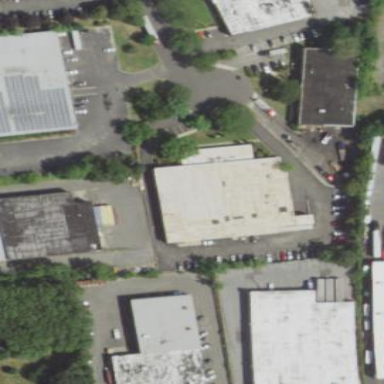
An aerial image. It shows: Commercial building.